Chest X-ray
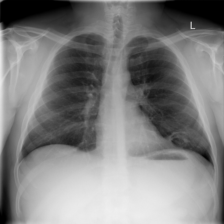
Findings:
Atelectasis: negative
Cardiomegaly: negative
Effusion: negative
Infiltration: negative
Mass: negative
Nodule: negative
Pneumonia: negative
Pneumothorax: negative
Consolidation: negative
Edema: negative
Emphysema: negative
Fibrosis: negative
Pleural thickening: negative
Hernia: negative